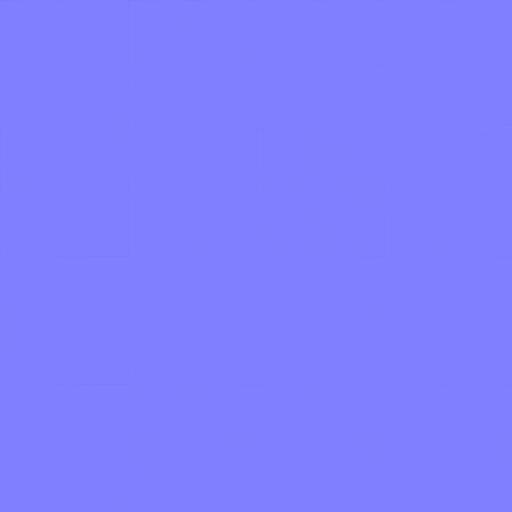
floor marble stone tiled tiles tiling